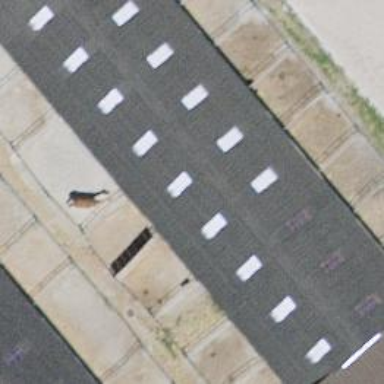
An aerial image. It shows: Stable.